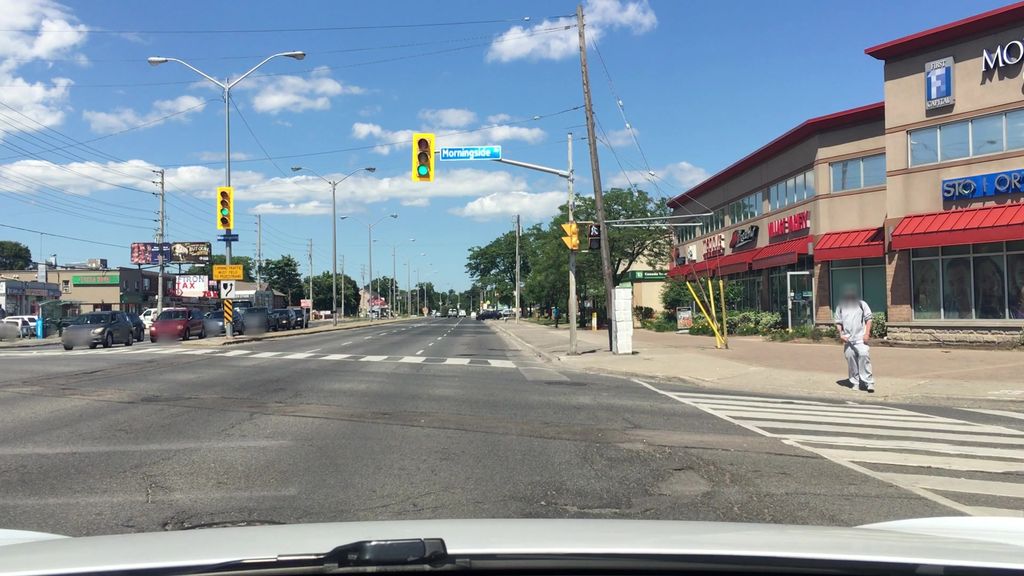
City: toronto